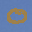
Label: 0